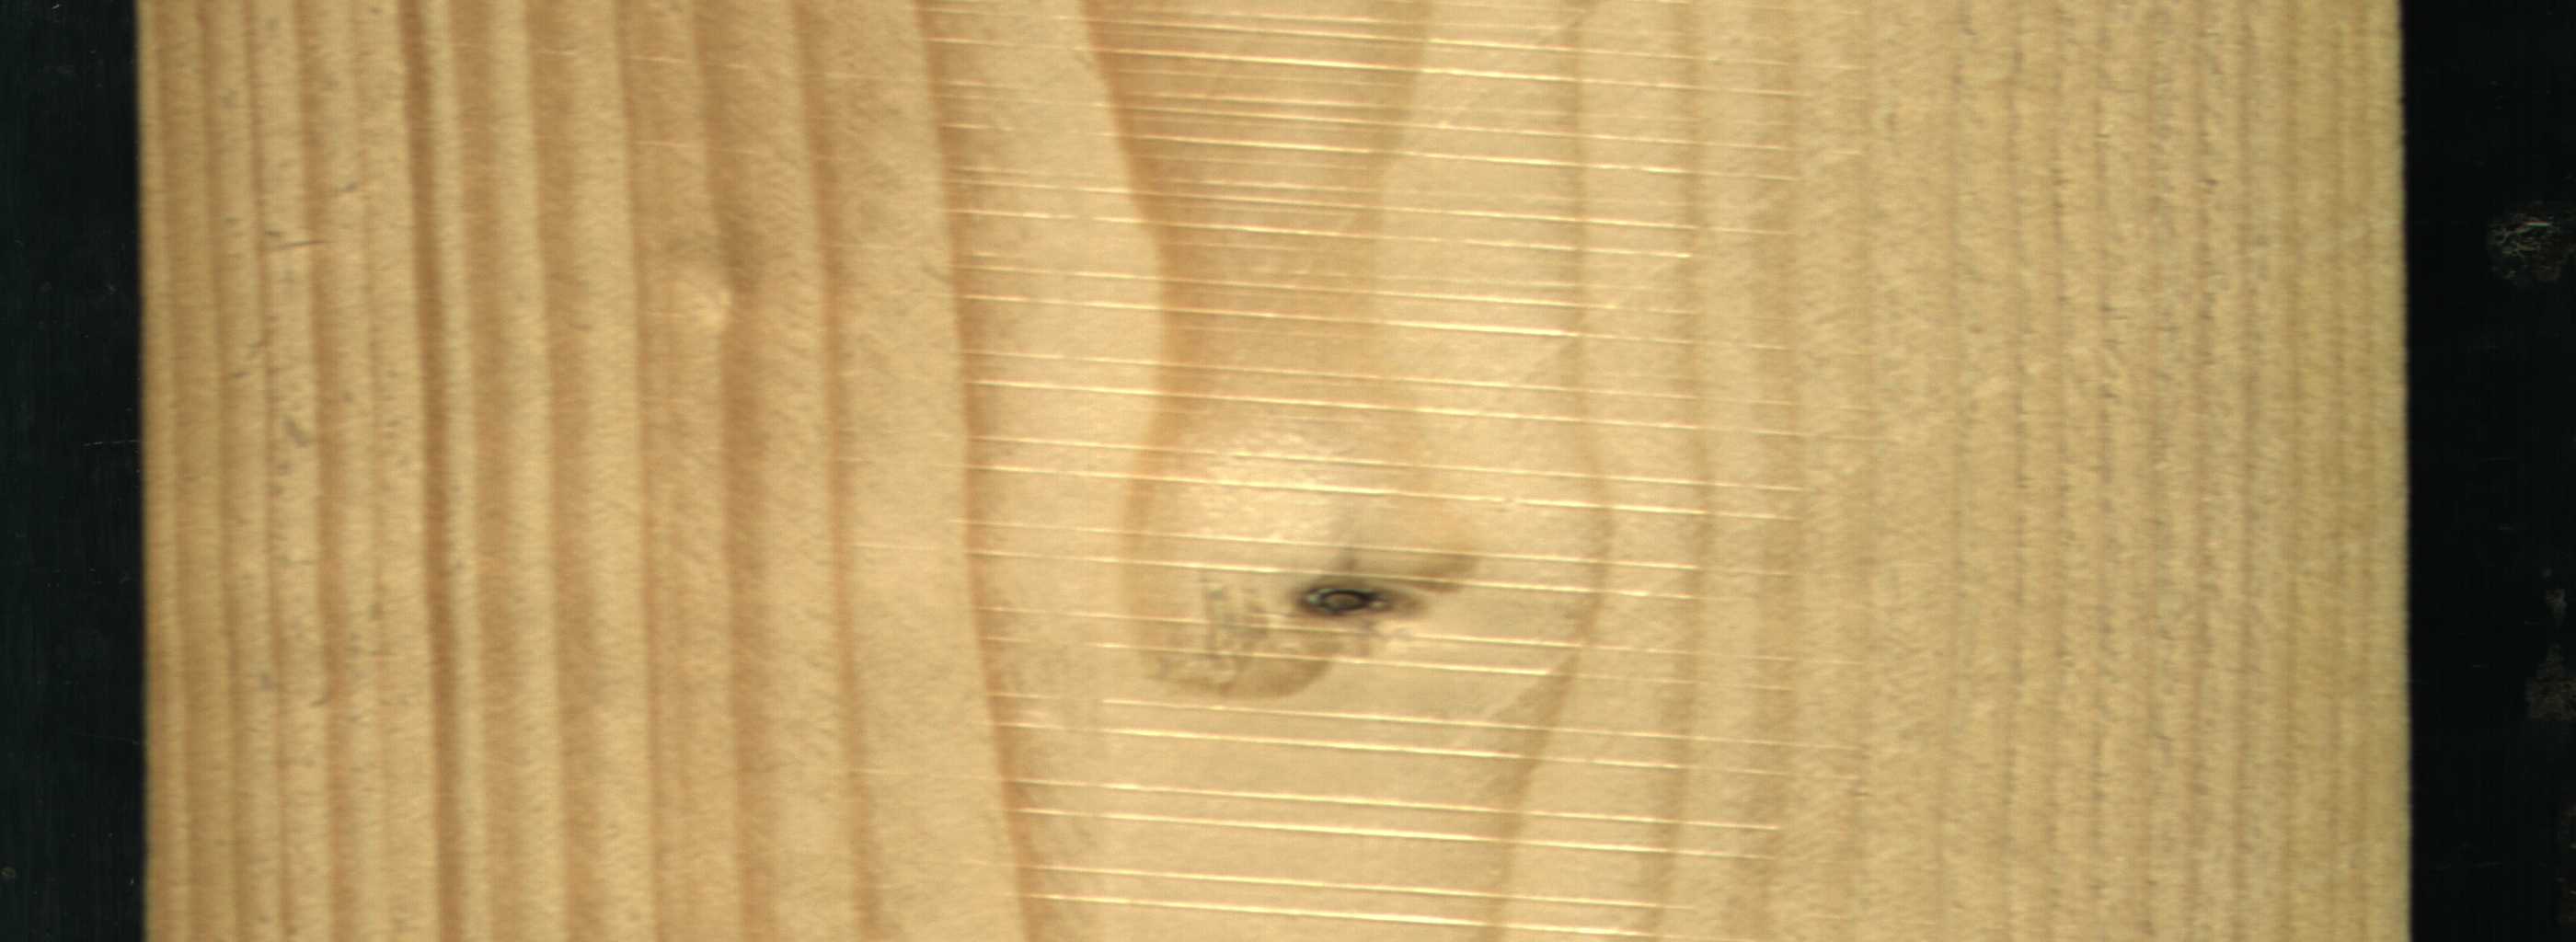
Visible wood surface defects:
Dead_Knot